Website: walmart
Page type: billing-address
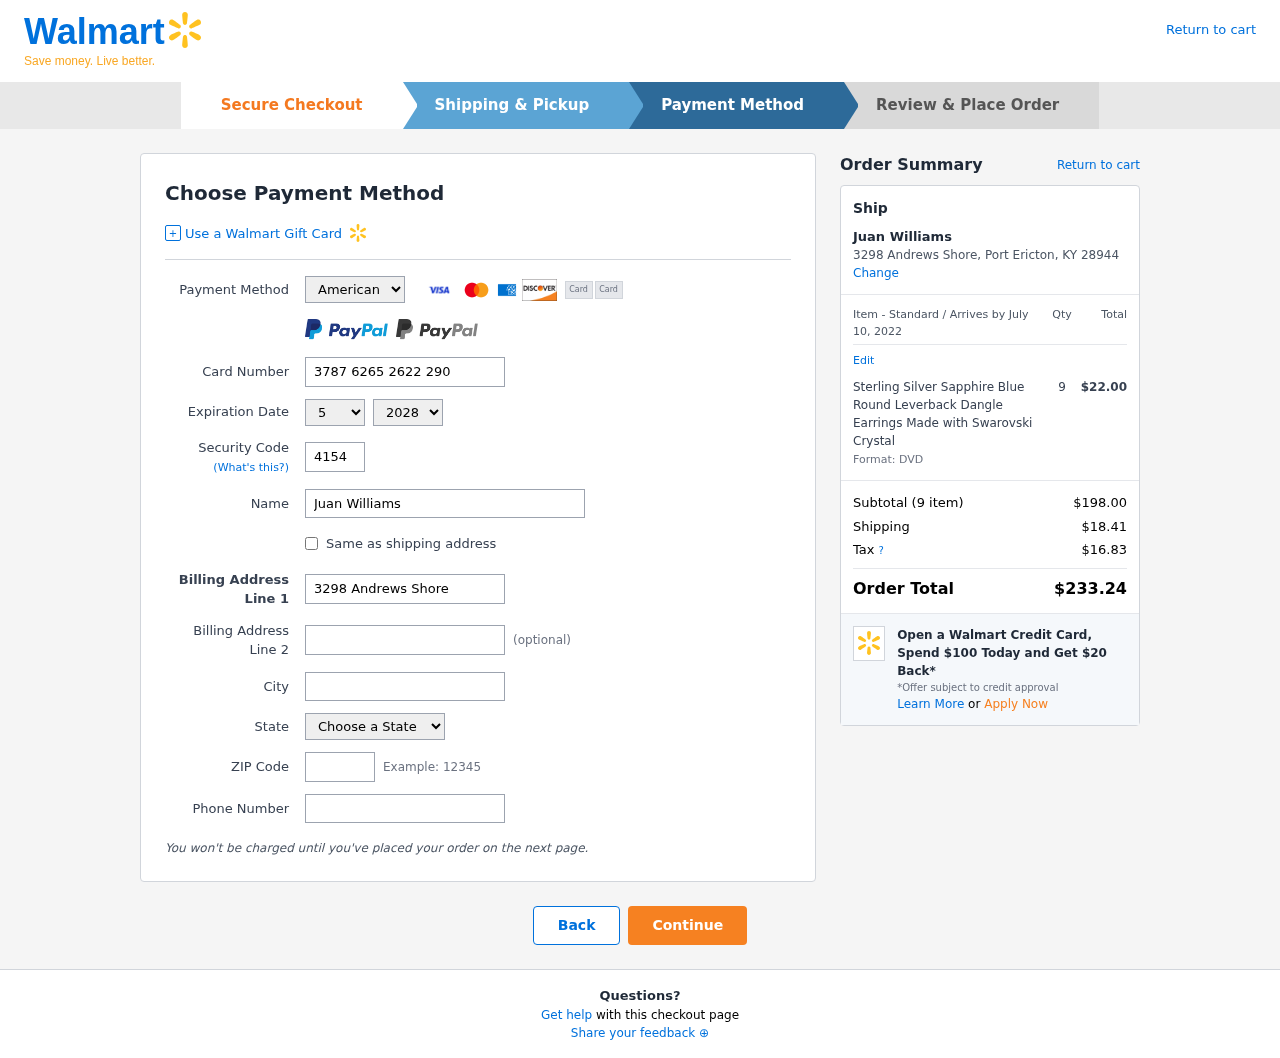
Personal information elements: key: PII_CARD_CVV
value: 4154
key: PII_CARD_EXPIRY_MONTH
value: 05
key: PII_CARD_EXPIRY_YEAR
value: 28
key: PII_CARD_NUMBER
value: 3787 6265 2622 290
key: PII_CARD_TYPE
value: American Express
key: PII_CITY
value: Port Ericton
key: PII_CITY_STATE_ZIP
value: Port Ericton, KY 28944
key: PII_FULLNAME
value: Juan Williams
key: PII_PHONE
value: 3054284330
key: PII_POSTCODE
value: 28944
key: PII_STATE
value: Kentucky
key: PII_STREET
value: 3298 Andrews Shore
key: PII_FULLNAME2
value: Juan Williams
Product elements: key: PRODUCT1_NAME
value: Sterling Silver Sapphire Blue Round Leverback Dangle Earrings Made with Swarovski Crystal
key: PRODUCT1_PRICE
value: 22
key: PRODUCT1_QUANTITY
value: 9
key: PRODUCT1_DESC
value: Format: DVD
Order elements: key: ORDER_DELIVERY_DATE
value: July 10, 2022
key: ORDER_NUM_ITEMS
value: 9
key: ORDER_SUBTOTAL
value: $198.00
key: ORDER_SHIPPING_COST
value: $18.41
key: ORDER_TAX
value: $16.83
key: ORDER_TOTAL
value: $233.24